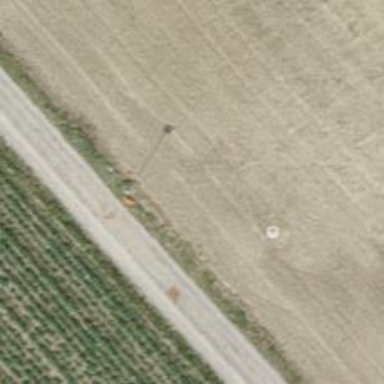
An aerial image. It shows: Pipeline marker.